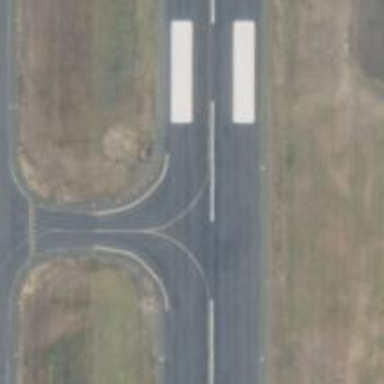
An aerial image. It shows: Image of taxiway at airport.